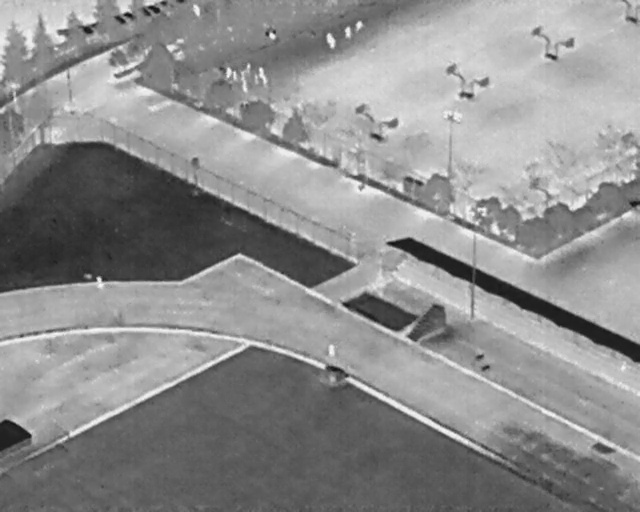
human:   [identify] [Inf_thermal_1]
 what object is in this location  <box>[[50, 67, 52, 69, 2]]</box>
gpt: <ref>1 medium person at the center</ref>

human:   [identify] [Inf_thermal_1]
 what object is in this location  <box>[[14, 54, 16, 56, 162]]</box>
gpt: <ref>1 medium person at the left</ref>